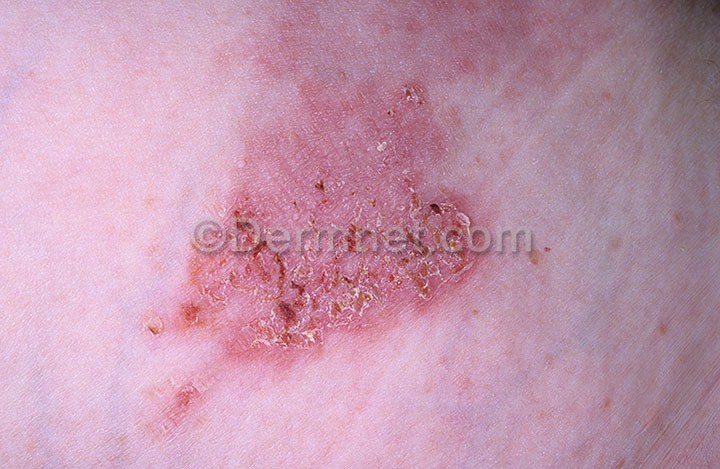
Disease: Bullous Disease Photos